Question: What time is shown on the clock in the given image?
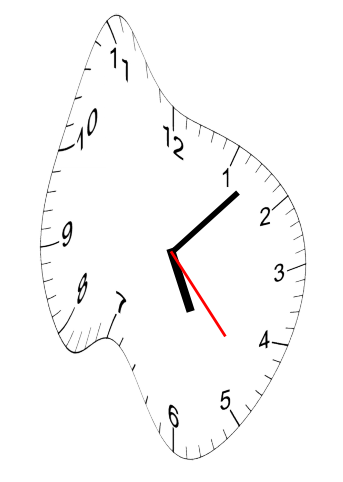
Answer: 05:07:23